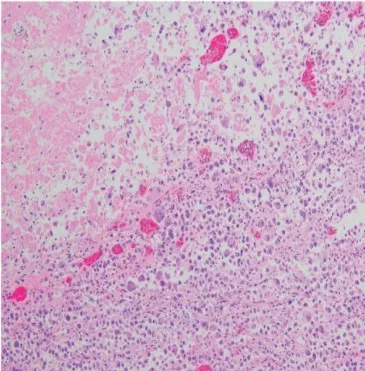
Primary tumor histology.extensive necrosis.
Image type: pathology (h&e)